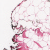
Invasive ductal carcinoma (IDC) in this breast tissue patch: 0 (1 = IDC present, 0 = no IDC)